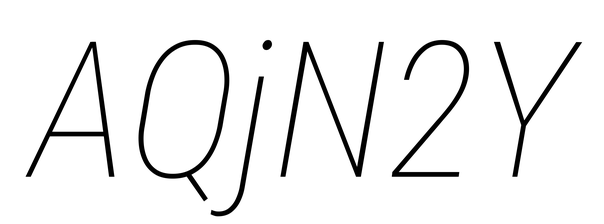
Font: Roboto-Italic_Condensed_Thin_Italic